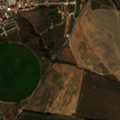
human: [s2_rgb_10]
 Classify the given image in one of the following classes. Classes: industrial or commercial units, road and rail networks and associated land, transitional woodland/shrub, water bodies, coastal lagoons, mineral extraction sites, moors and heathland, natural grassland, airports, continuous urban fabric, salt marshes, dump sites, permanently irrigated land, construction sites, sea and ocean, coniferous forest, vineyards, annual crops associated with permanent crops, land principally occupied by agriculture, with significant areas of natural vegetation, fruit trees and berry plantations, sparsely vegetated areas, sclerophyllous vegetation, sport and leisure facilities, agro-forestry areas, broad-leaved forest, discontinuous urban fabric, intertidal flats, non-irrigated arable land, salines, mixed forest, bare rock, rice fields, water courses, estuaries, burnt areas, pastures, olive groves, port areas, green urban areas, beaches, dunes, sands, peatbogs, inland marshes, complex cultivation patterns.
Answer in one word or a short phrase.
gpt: continuous urban fabric, permanently irrigated land, fruit trees and berry plantations